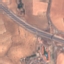
Land use / land cover: Highway